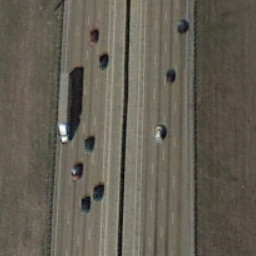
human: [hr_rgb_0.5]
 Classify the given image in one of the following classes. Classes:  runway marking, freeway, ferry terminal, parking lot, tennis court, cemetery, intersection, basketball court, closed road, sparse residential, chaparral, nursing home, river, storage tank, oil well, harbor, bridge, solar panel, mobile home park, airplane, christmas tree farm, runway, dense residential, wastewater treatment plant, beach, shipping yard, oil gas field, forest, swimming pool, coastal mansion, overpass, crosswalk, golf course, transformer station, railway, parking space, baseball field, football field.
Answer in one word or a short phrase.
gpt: freeway